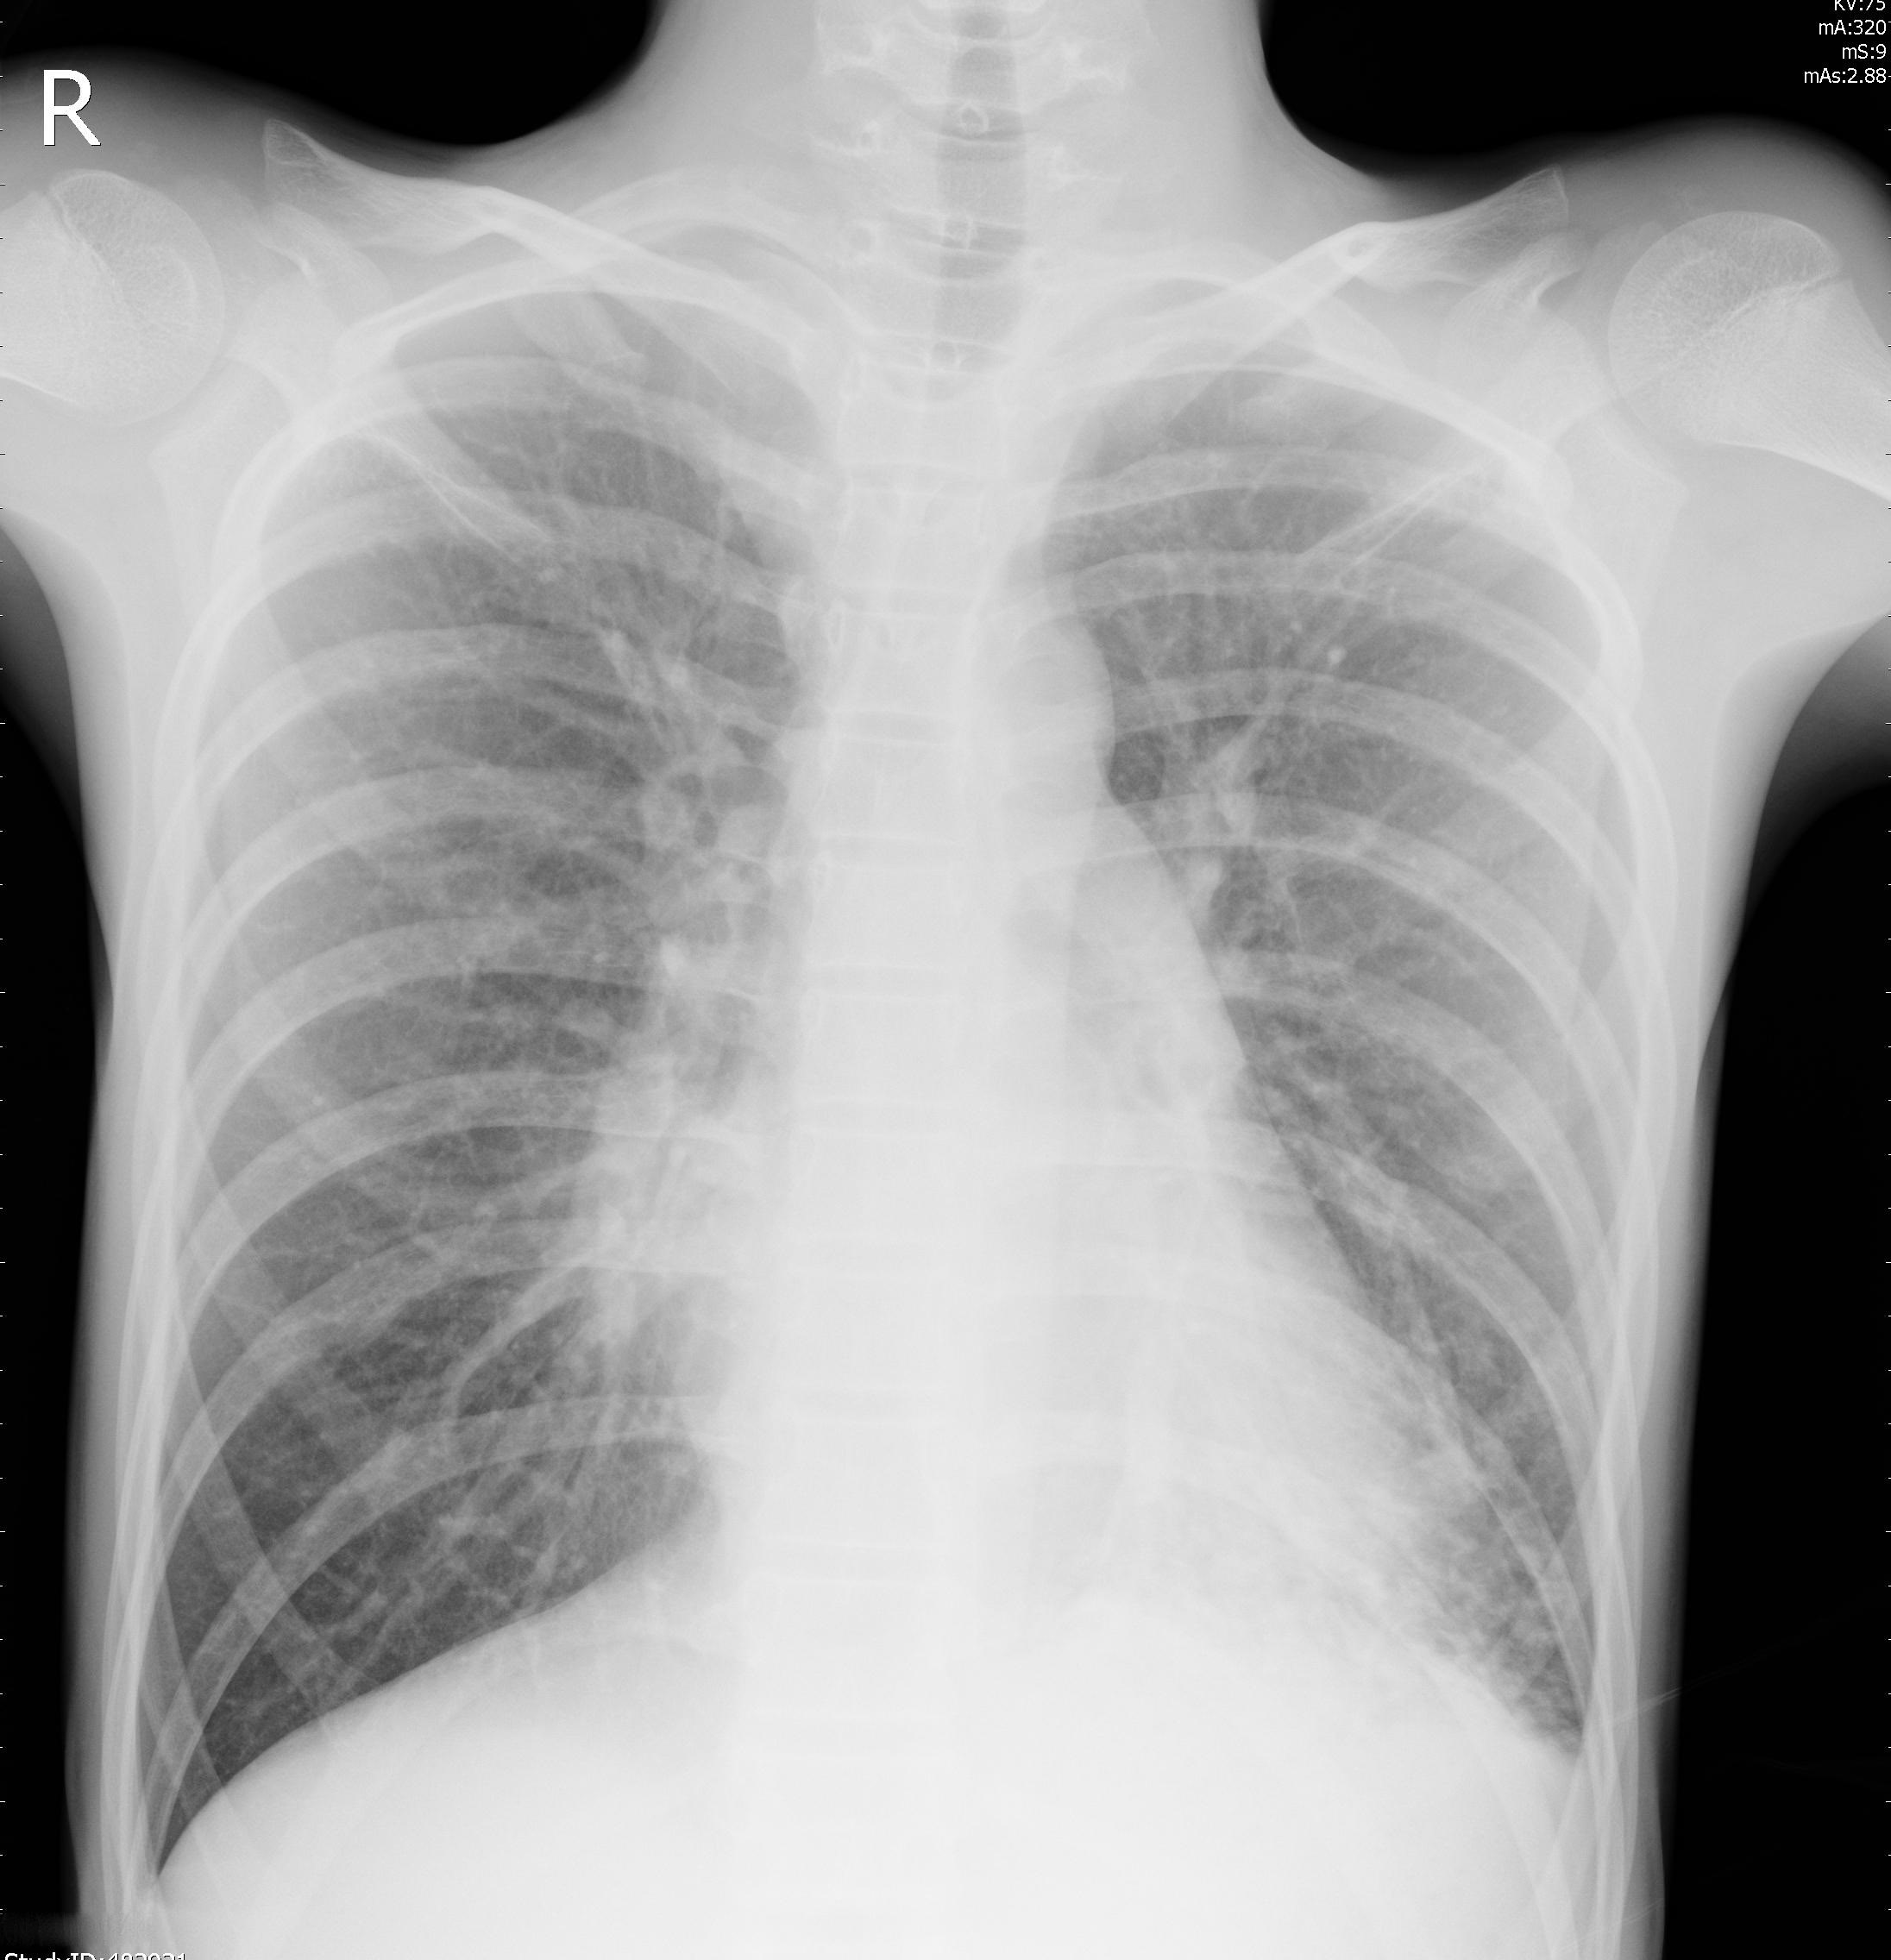
Diagnosis: PNEUMONIA